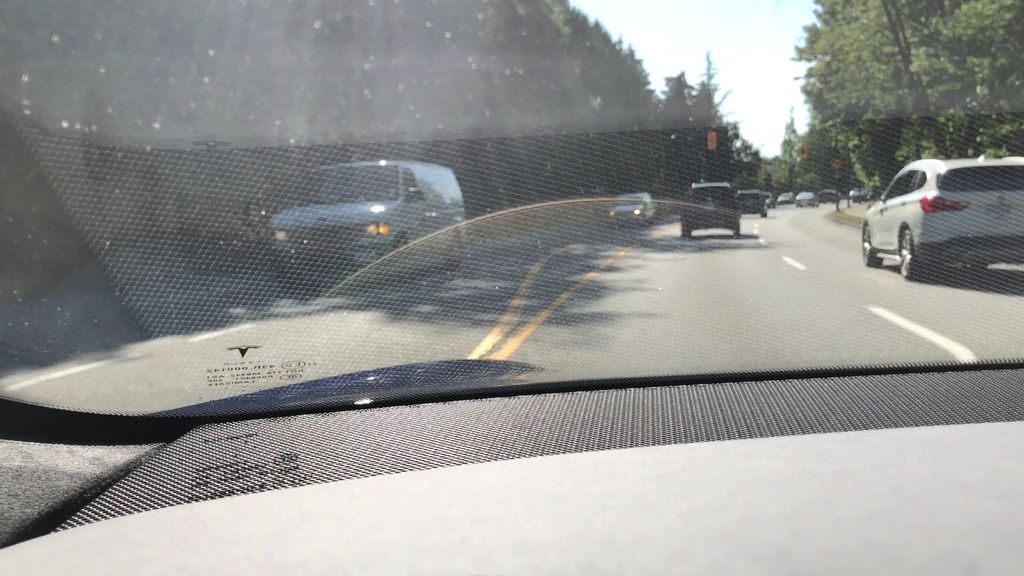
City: vancouver